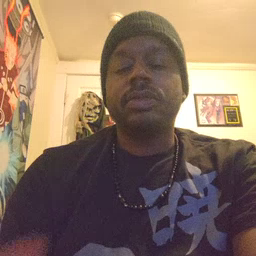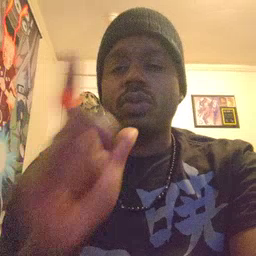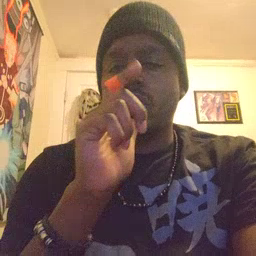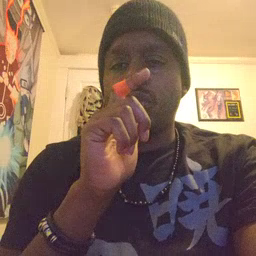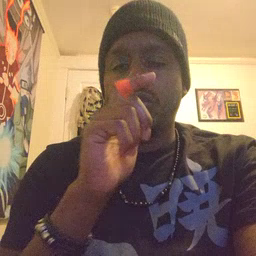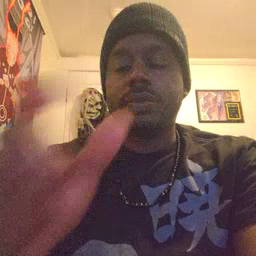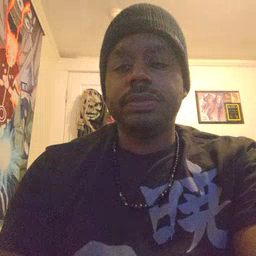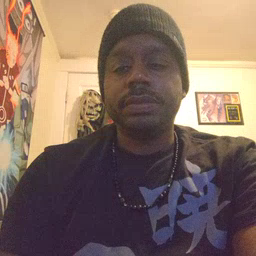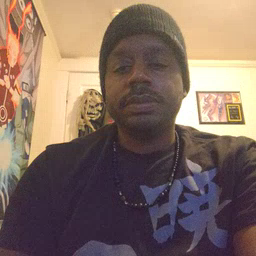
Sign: who